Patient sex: M
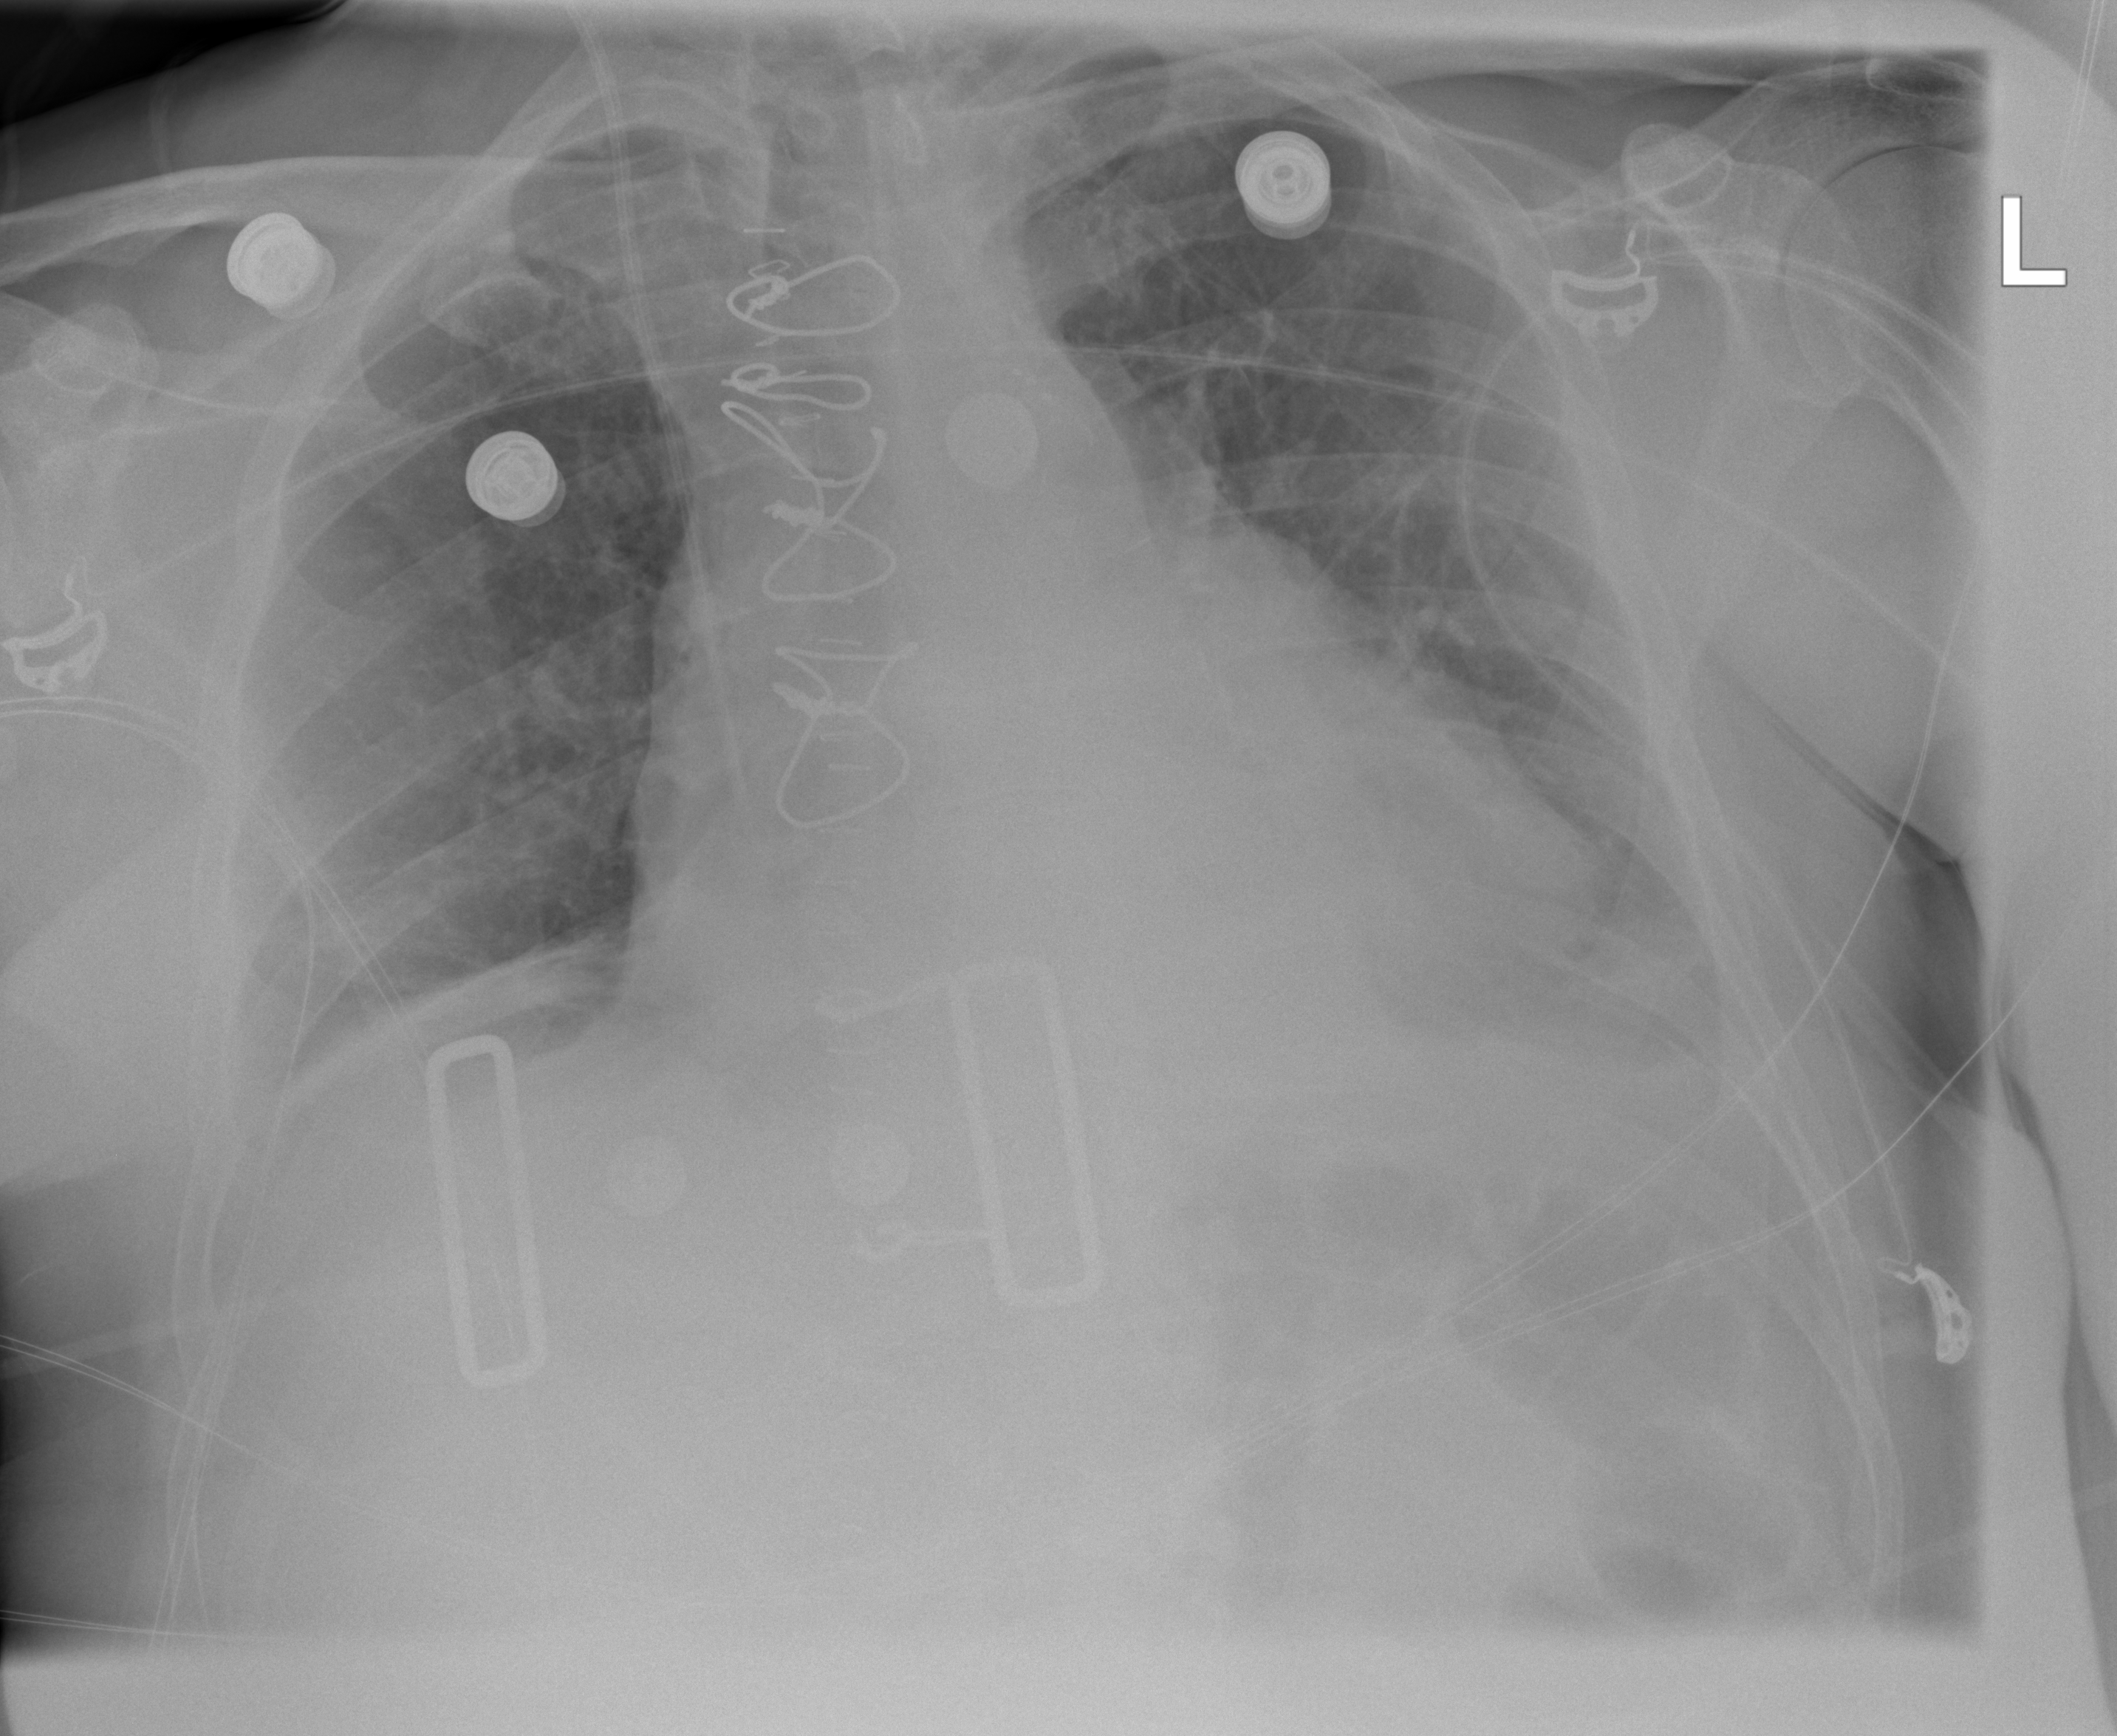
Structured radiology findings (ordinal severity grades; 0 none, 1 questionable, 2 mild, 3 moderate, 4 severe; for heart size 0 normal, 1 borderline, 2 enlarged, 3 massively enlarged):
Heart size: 1
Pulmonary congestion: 2
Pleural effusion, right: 2
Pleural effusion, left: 2
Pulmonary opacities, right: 0
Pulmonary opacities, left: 0
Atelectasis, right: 2
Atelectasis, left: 2